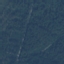
Label: Forest